Question: Unable to install React Native cli on Mac using npm!
I have tried uninstalling both node and npm and trying the command 'npm install -g react-native-cli'.
Also tried this,
> "If you get an error like Cannot find module 'npmlog', try installing npm directly: 'curl -0 -L https://npmjs.org/install.sh | sudo sh'"

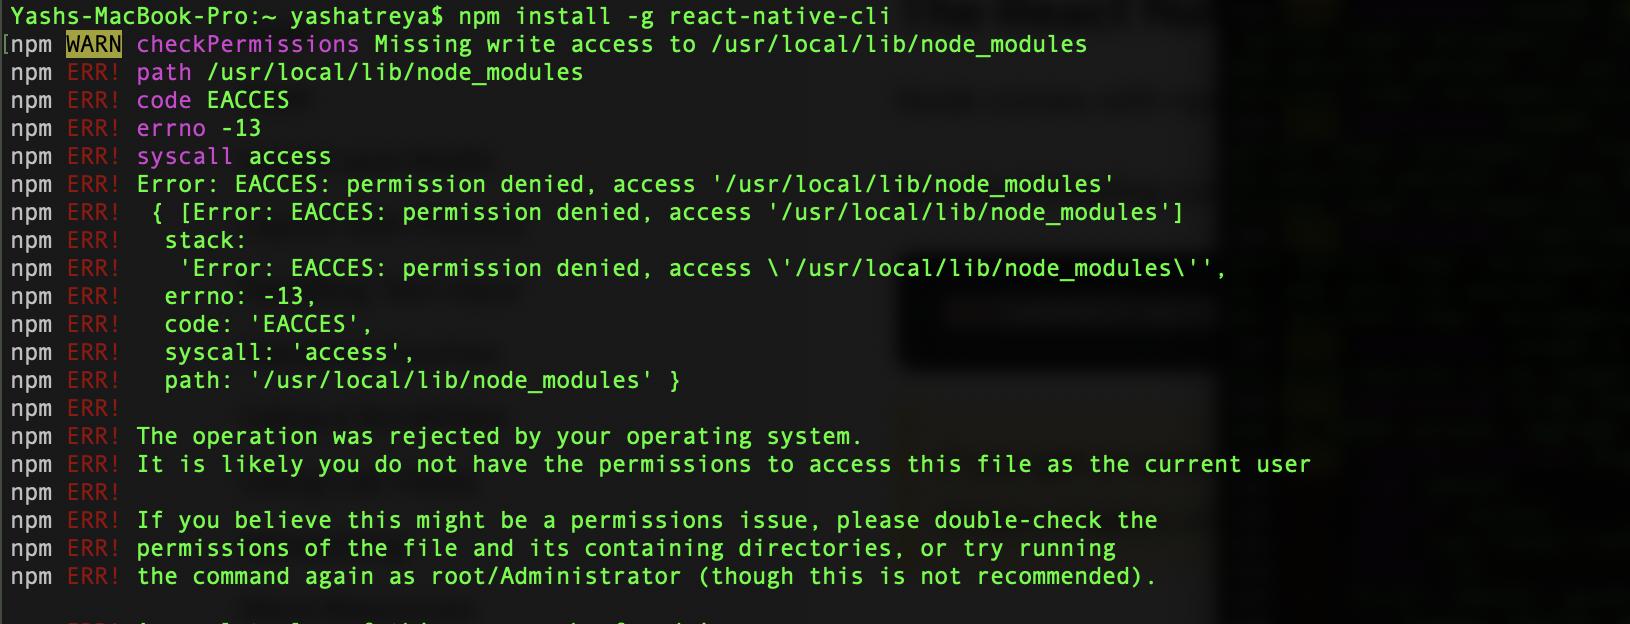
Answer: Use 'sudo npm install -g react-native-cli'
Also, you can use <URL>!